Field crop: maize
Growth stage: 2
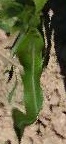
Species: maize